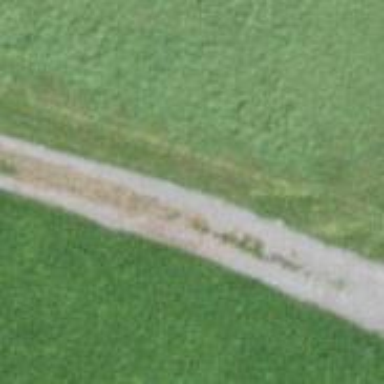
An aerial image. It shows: Gravel track with grade 2 quality.